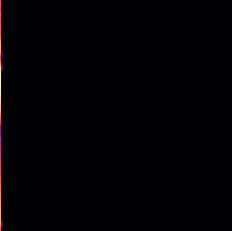
Sound class: Sea waves